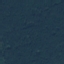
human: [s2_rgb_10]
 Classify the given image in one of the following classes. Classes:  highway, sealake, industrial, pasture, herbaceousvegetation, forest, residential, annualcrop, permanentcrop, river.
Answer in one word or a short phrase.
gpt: Forest